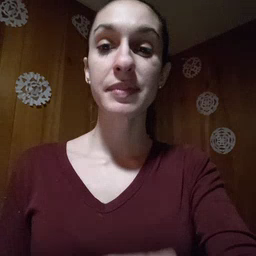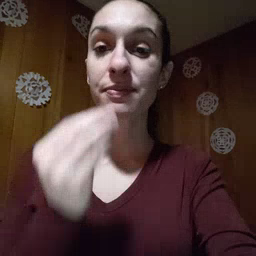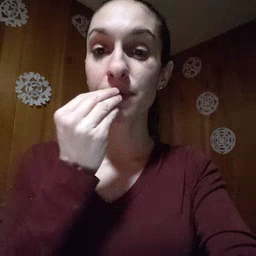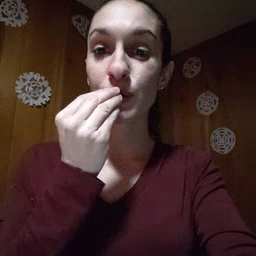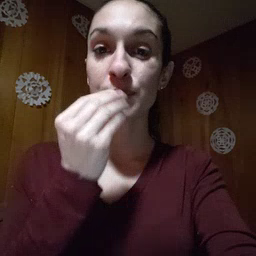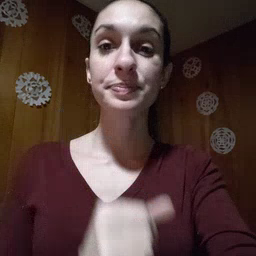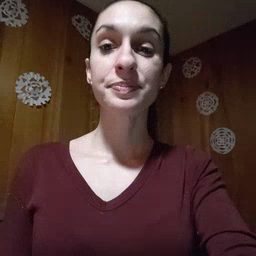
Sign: food